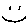
Label: smiley face